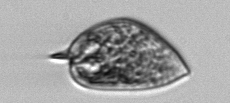
Label: Prorocentrum_micans